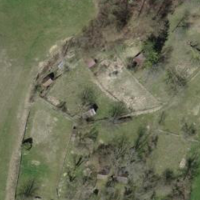
EUNIS habitat code: 25
Species observed at this site:
Chorthippus biguttulus